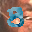
Label: 8